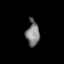
Tissue: lung
Cell type: Endothelial cells
Senescence score: 0.2411
Nuclear area (px): 321
Mean DAPI intensity: 125.794